Question: I've been trying to write both periodic and non-periodic messages on a serial port using Windows API. The architecture of my code is the following:
The main thread starts the following :
- A "message sending thread" that will be responsible for writing data over the serial port. It will wait on a condition variable to be waken up by other threads, then will send data contained in a buffer over the serial port. I'm protected from Spurious wake-ups by a flag.- A thread that builds a message, fill the data buffer and notifies the "message sending thread" with the notify_one() function every 100ms.
For debug purpose, the main thread also loops a few times on another function that builds a message and notifies the "message sending thread" the same way as the timer do every 500 ms. Here's the code
'''
#include <iostream>
#include <mutex>
#include <condition_variable>
#include <thread>
#include <Windows.h>
std::condition_variable m_cvSend;
std::mutex m_mtxSend;
std::thread m_threadSendMessage;
std::thread m_threadPeriodicMessage;
char messageToSend[512] = { 0 };
bool newMessage = false;
bool threadRunning = false;
int count = 0;
void SendPeriodicMessage();
void SendFoo();
void sendMessageRun(void);
int main()
{
threadRunning = true;
//Start message sending thread
m_threadSendMessage = std::thread(&sendMessageRun);
m_threadPeriodicMessage = std::thread(&SendPeriodicMessage);
Sleep(1000);
while (count < 20) {
SendFoo();
Sleep(500);
count++;
}
m_threadSendMessage.join();
}
void sendMessageRun(void) {
std::unique_lock<std::mutex> lck(m_mtxSend);
DWORD bytesEcrits = 0;
while (threadRunning == true) {
m_cvSend.wait(lck, [&] {return newMessage; });
std::cout << "I'm HERE" << std::endl;
std::cout << messageToSend << std::endl;
//Send message over Serial port
//NOT RELEVANT FOR THE ISSUE
//Clean buffer
Sleep(20);
memset(messageToSend, 0, sizeof(messageToSend));
bytesEcrits = 0;
newMessage = 0;
}
}
//Envoi d'une consigne de pointage
void SendPeriodicMessage() {
while (true) {
//Send every 100 ms
Sleep(100);
std::lock_guard<std::mutex> lkEnvoi(m_mtxSend);
strcpy_s(messageToSend, "Thread 1");
//Flag for spurious wake ups
newMessage = true;
//// Debug
//std::cout << "Message to be sent periodically" << std::endl;
//std::cout << messageToSend << std::endl;
//End of critical section
//Notify sending thread
m_cvSend.notify_one();
}
}
void SendFoo() {
std::lock_guard<std::mutex> lkEnvoi(m_mtxSend);
char countChar[3] = { 0 };
_itoa_s(count, countChar, 10);
strcpy_s(messageToSend, "foo");
strcat_s(messageToSend, countChar);
//Flag for spurious wake ups
newMessage = true;
//End of critical section
//Notify sending thread
m_cvSend.notify_one();
}
'''
While running this, I see that the foo function sometimes doesn't wake up the thread. In fact, the function should notify the thread to wake up through the notify_one() function. However, I suppose the wait() function doesn't unlock as I don't observe another "I'M HERE" on the console.

I've seen that waking up a thread with a notify_one() is done atomically so I don't understand why it wouldn't be done with something in between interfering.
I've tried changing the thread priorities using Windows API but it doesn't work.
Some help would be highly appreciated for this first post!
Thank you!
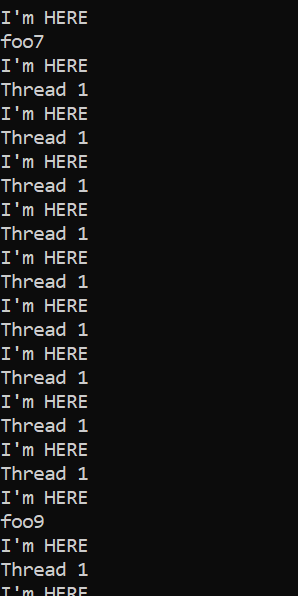
Answer: You have two different threads which can "send" a message. Neither of those threads whether theres already a pending message (e.g. 'newMessage==true;').
'notify_one' will eventually notify the receiving thread, but there's nothing that guarantees it does so immediately.
Add an 'assert(! newMessage);' in both of your send functions, and you'll presumably see one being hit.